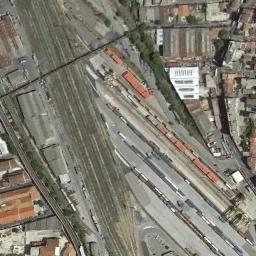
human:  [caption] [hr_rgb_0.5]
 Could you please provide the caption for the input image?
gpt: There is a fully equipped railway station in the city .

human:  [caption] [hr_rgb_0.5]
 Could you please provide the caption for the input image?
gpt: There are many buildings of different shapes beside the railway station .

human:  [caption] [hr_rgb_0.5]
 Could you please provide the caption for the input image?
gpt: The railway station is next to some buildings and trees .

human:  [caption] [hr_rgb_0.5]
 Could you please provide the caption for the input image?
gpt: The railway station has lots of railways and some trains and lots of other buildings are next to the railway station .

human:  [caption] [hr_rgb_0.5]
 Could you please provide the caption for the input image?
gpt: There are many buildings around the railway station .